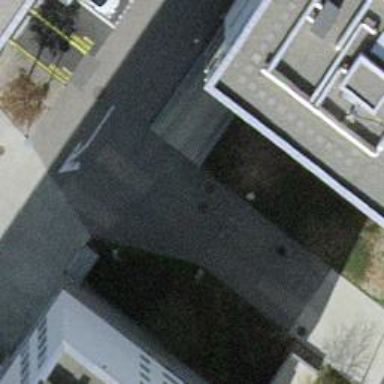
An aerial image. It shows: Bollard.